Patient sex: M
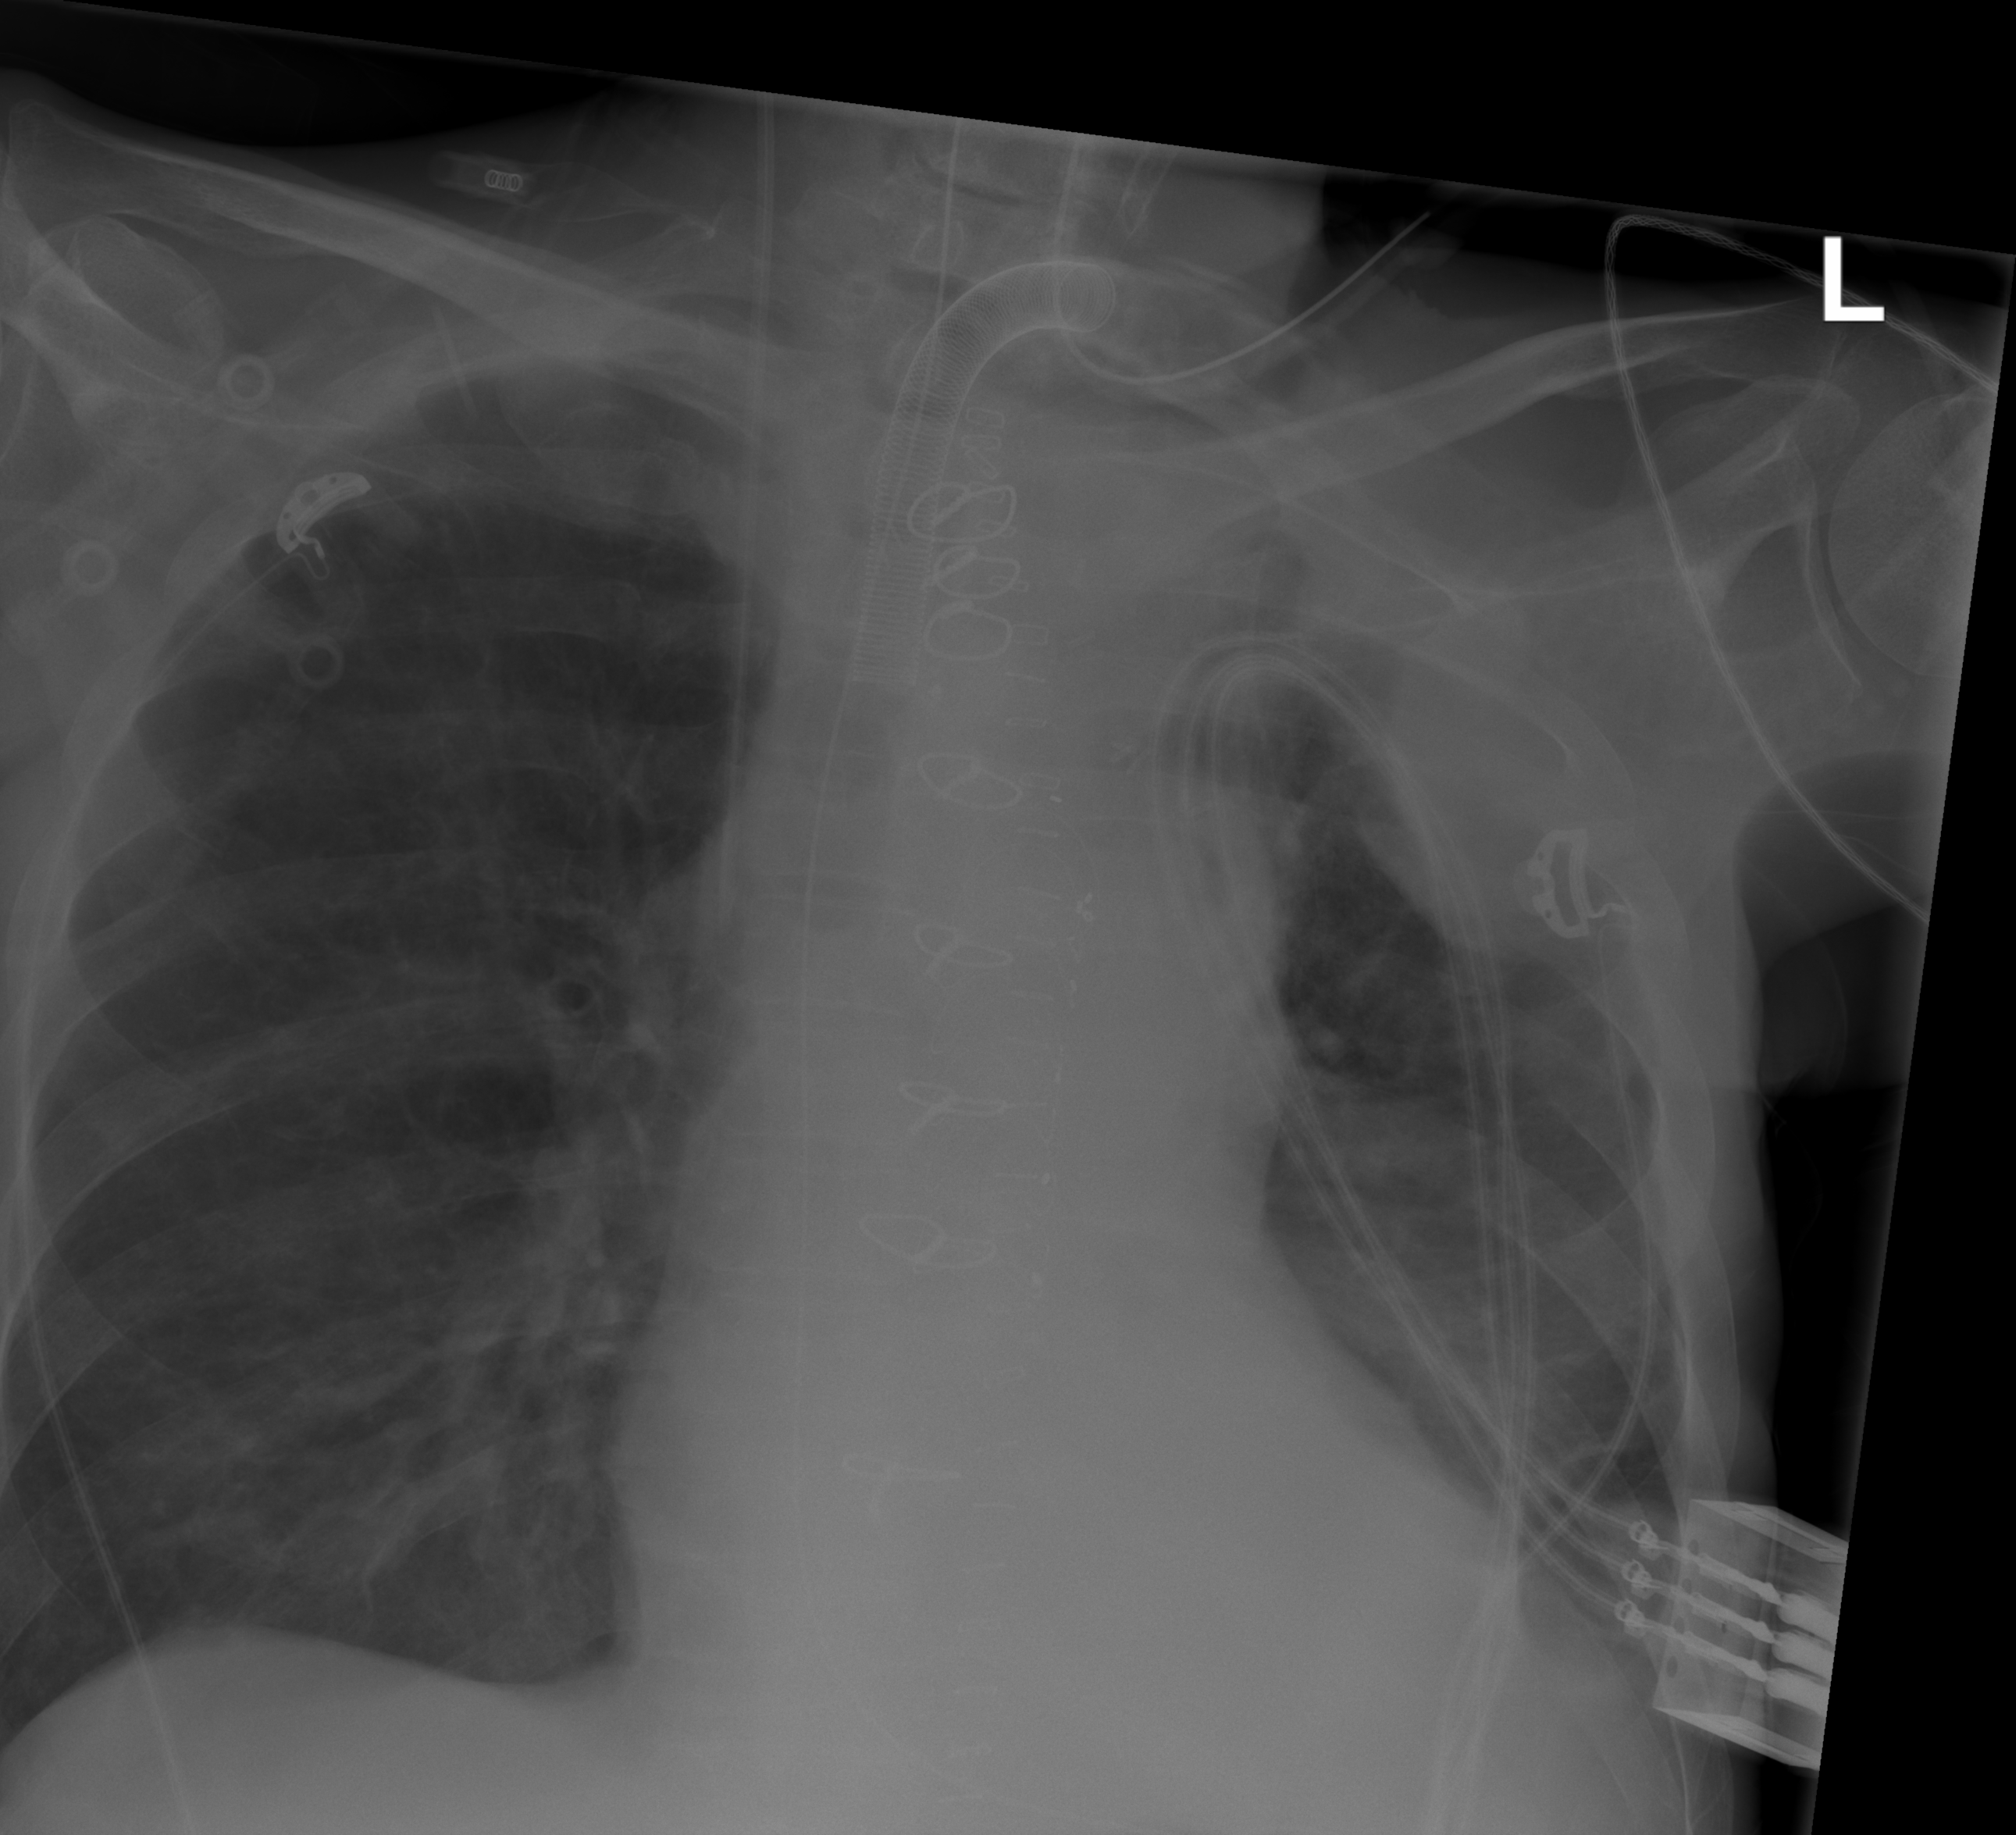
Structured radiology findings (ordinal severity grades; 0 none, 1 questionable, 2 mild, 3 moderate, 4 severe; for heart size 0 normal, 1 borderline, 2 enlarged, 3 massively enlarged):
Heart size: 2
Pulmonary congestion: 0
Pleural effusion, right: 0
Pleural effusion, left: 3
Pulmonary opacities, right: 0
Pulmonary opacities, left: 0
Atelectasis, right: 0
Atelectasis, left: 2